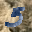
Label: 5